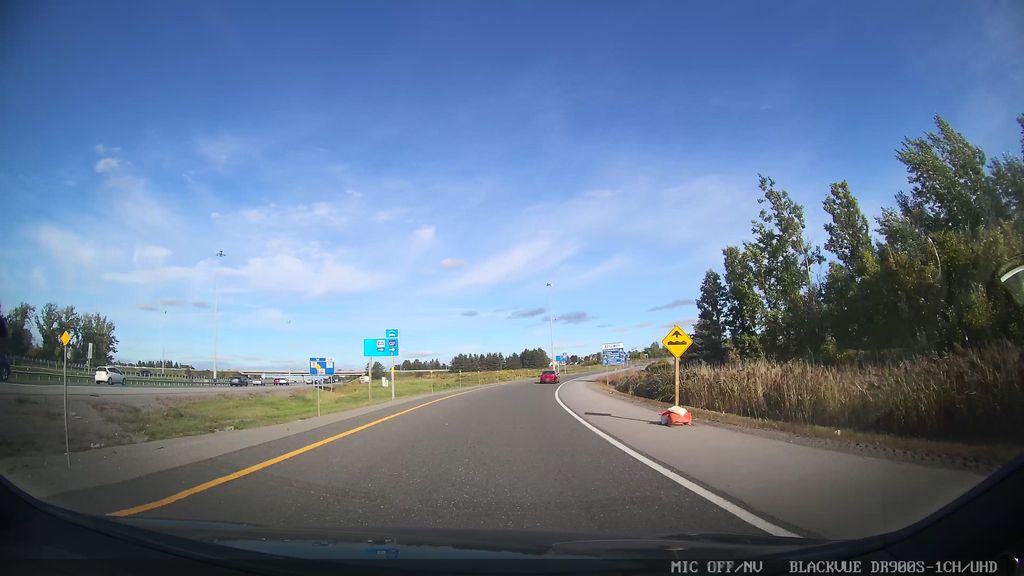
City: ottawa-gatineau